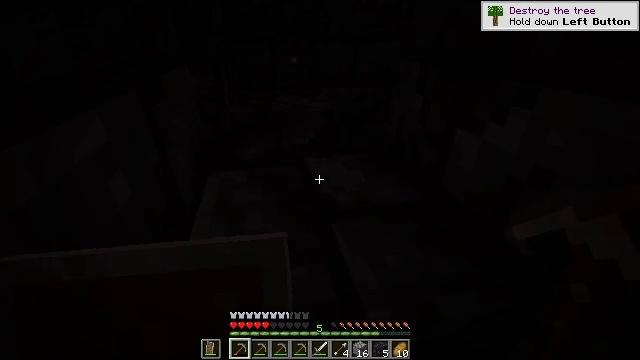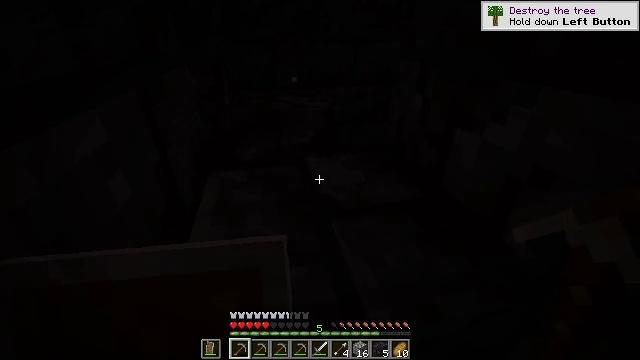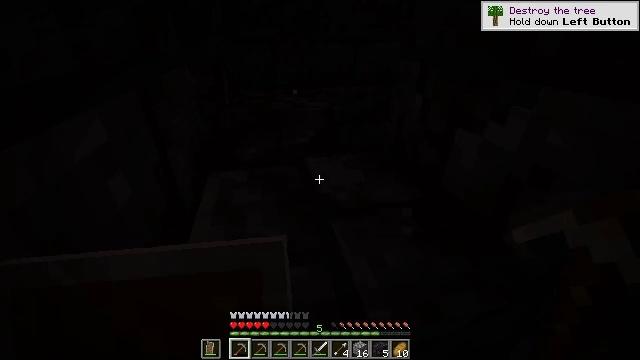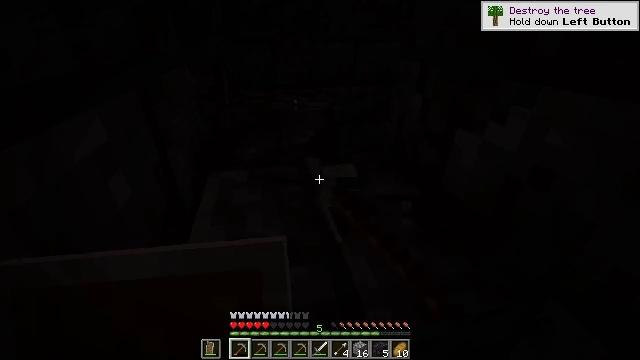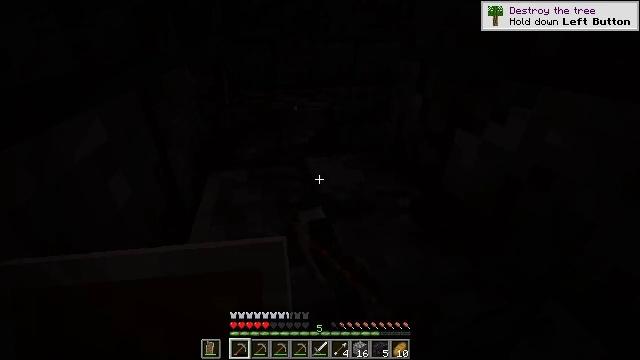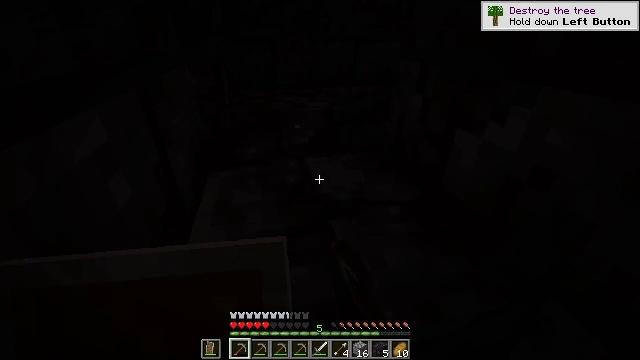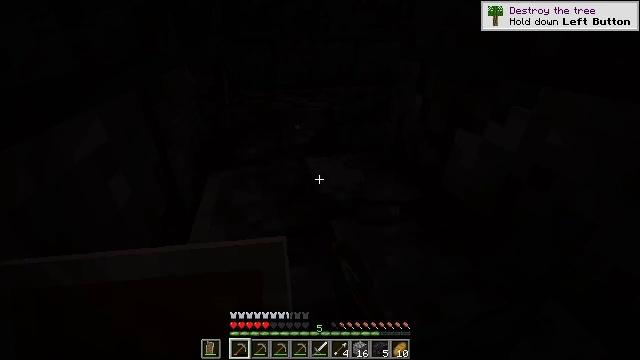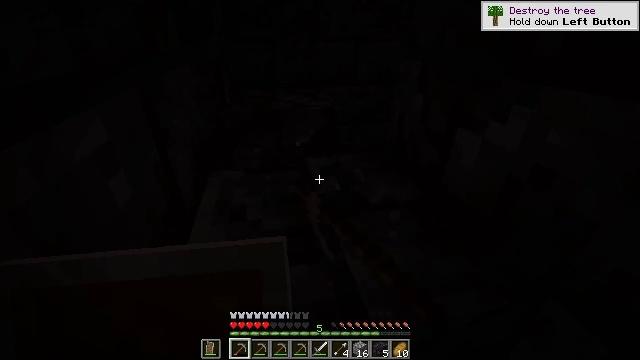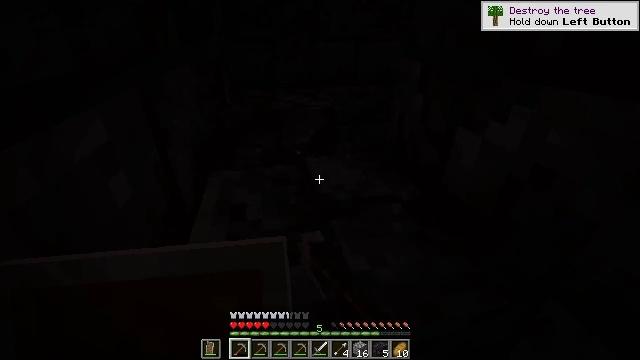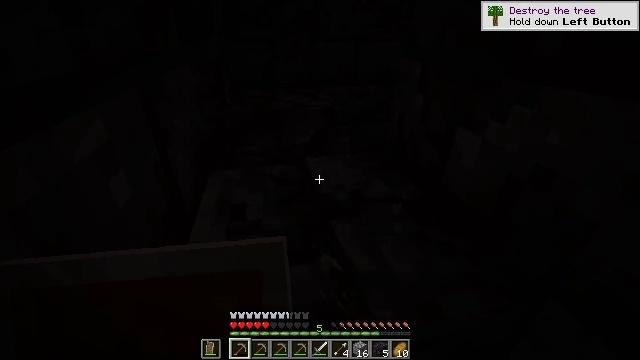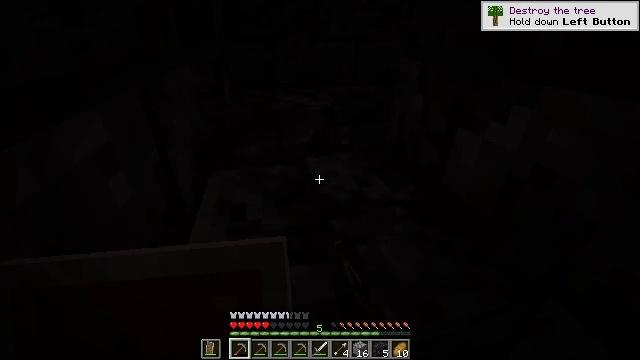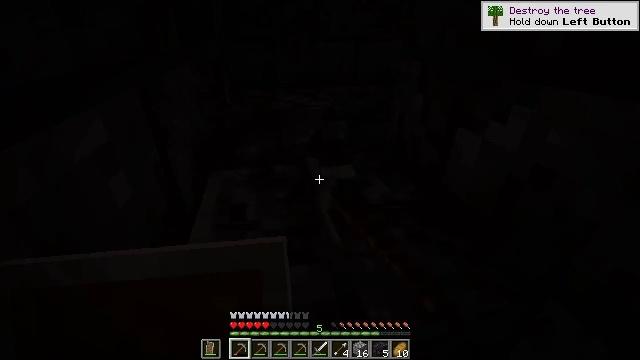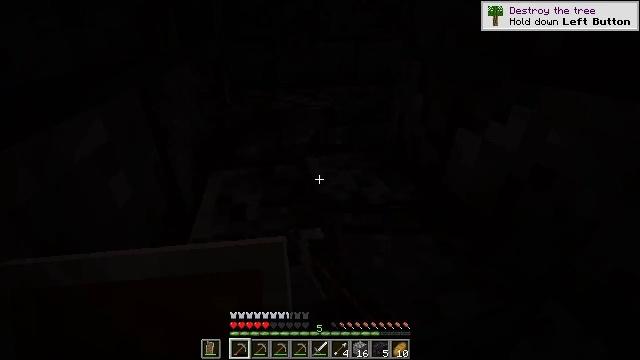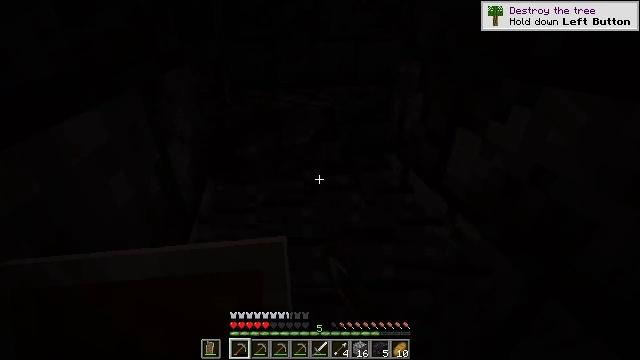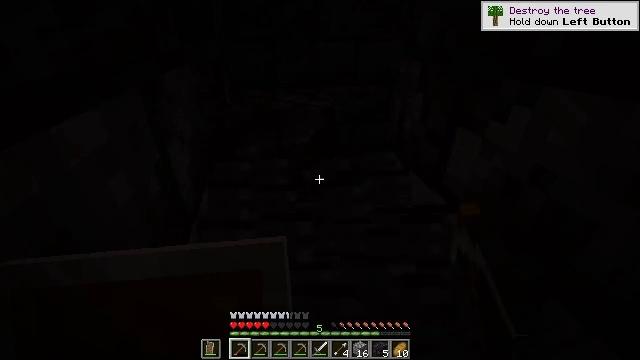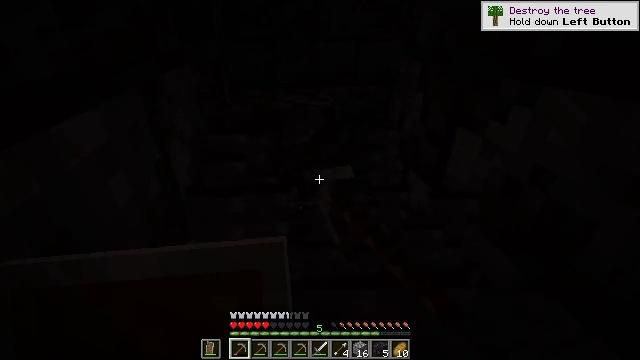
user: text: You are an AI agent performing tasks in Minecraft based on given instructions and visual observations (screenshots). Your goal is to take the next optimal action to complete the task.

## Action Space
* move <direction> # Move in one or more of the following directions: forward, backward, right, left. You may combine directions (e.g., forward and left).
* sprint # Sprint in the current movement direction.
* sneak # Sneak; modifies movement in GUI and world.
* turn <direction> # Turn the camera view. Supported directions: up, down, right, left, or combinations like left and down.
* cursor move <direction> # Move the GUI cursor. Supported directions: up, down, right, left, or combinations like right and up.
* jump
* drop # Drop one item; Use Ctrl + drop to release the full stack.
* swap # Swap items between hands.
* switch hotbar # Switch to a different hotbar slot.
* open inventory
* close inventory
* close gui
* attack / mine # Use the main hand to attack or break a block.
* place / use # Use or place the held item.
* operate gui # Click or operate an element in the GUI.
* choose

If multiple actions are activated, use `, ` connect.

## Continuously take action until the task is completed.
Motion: motion action
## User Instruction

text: Collect polished blackstone bricks by attacking them.
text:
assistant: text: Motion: no_op
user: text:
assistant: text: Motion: attack / mine
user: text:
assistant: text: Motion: attack / mine
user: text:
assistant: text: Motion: attack / mine
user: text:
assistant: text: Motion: attack / mine
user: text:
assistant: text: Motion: attack / mine
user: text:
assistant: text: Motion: attack / mine
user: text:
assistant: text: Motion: attack / mine
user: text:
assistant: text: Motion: attack / mine
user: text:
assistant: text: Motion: attack / mine
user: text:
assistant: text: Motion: attack / mine
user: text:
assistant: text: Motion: attack / mine
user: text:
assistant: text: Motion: attack / mine
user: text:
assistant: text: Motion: attack / mine
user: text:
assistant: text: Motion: attack / mine
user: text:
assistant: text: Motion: attack / mine
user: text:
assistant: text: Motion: attack / mine
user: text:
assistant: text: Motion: attack / mine